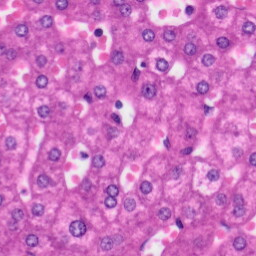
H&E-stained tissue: Liver